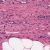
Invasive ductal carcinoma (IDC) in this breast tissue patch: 0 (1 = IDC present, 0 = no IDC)